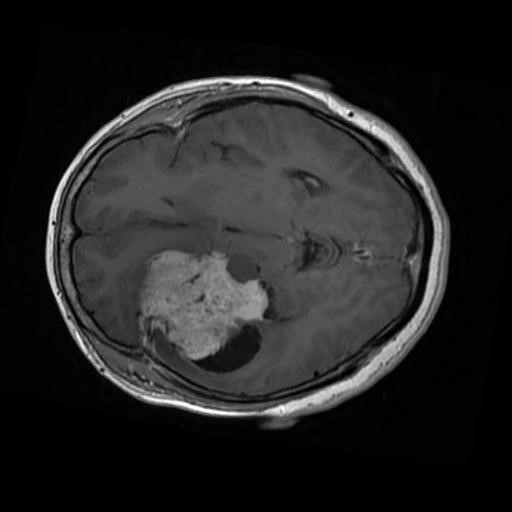
Label: brain_menin